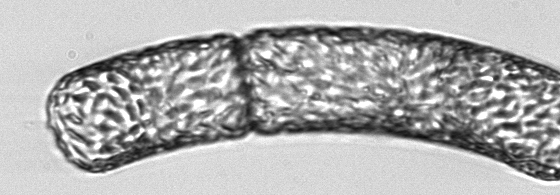
Label: Guinardia_striata